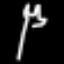
Label: fork